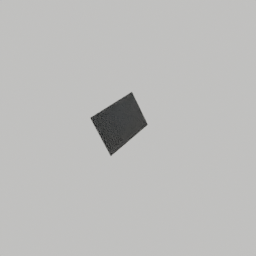
Label: electronics